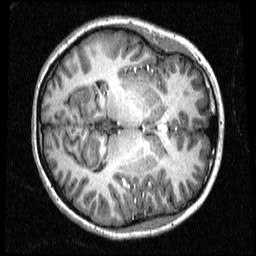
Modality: T1w
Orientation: axial